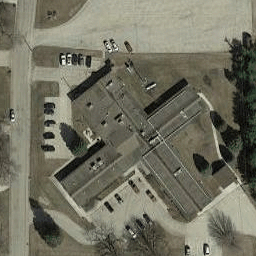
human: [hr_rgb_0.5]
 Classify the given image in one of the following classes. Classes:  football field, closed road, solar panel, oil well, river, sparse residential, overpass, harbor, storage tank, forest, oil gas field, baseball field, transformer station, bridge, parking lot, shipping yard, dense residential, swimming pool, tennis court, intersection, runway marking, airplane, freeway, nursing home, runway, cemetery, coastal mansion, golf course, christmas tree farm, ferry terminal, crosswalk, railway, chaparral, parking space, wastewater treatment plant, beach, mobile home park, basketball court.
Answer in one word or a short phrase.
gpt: nursing home